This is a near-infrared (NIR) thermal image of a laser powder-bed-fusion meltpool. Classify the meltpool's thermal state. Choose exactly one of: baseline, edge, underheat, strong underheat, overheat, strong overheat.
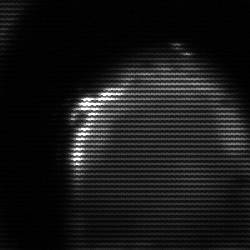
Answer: edge